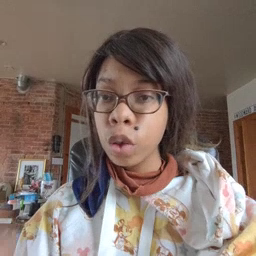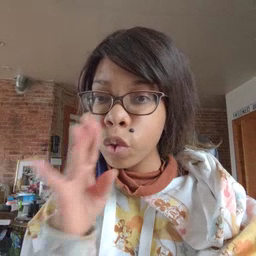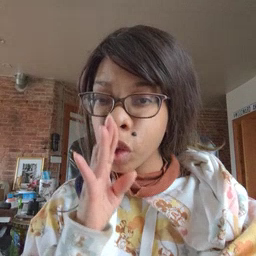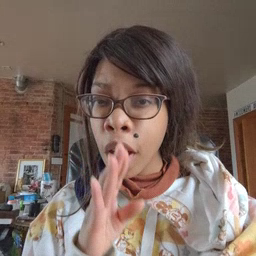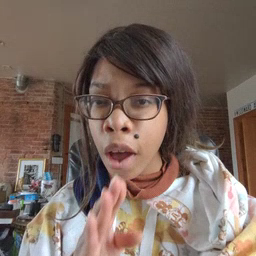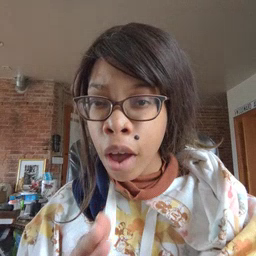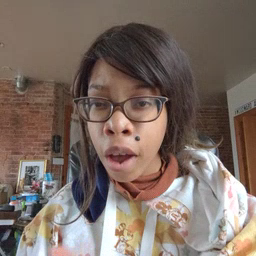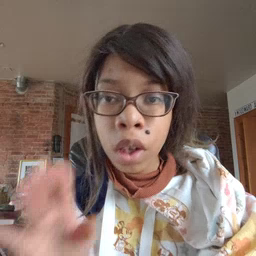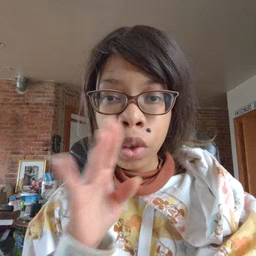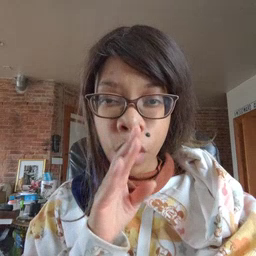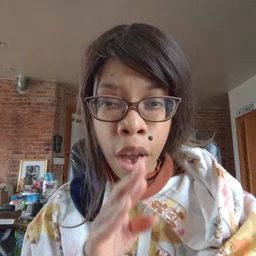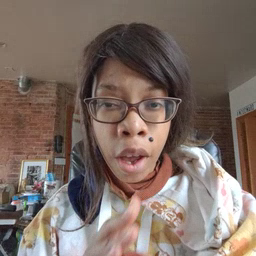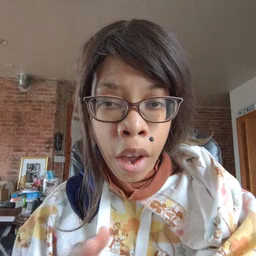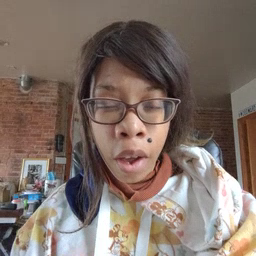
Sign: quiet